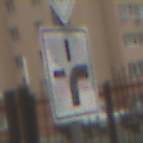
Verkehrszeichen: VerlaufVorfahrtsstrasse3
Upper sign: Vorfahrtsstrasse
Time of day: MorningAfternoon
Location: Outdoor (Urban)
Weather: Overcast
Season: NotSpecified
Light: Natural